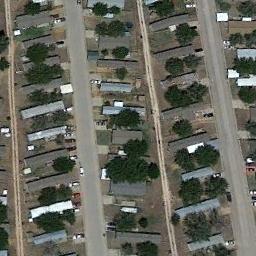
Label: mobile_home_park